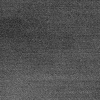
Atmospheric dust classification: dusty